Field crop: maize
Growth stage: 2
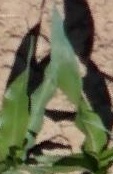
Species: maize